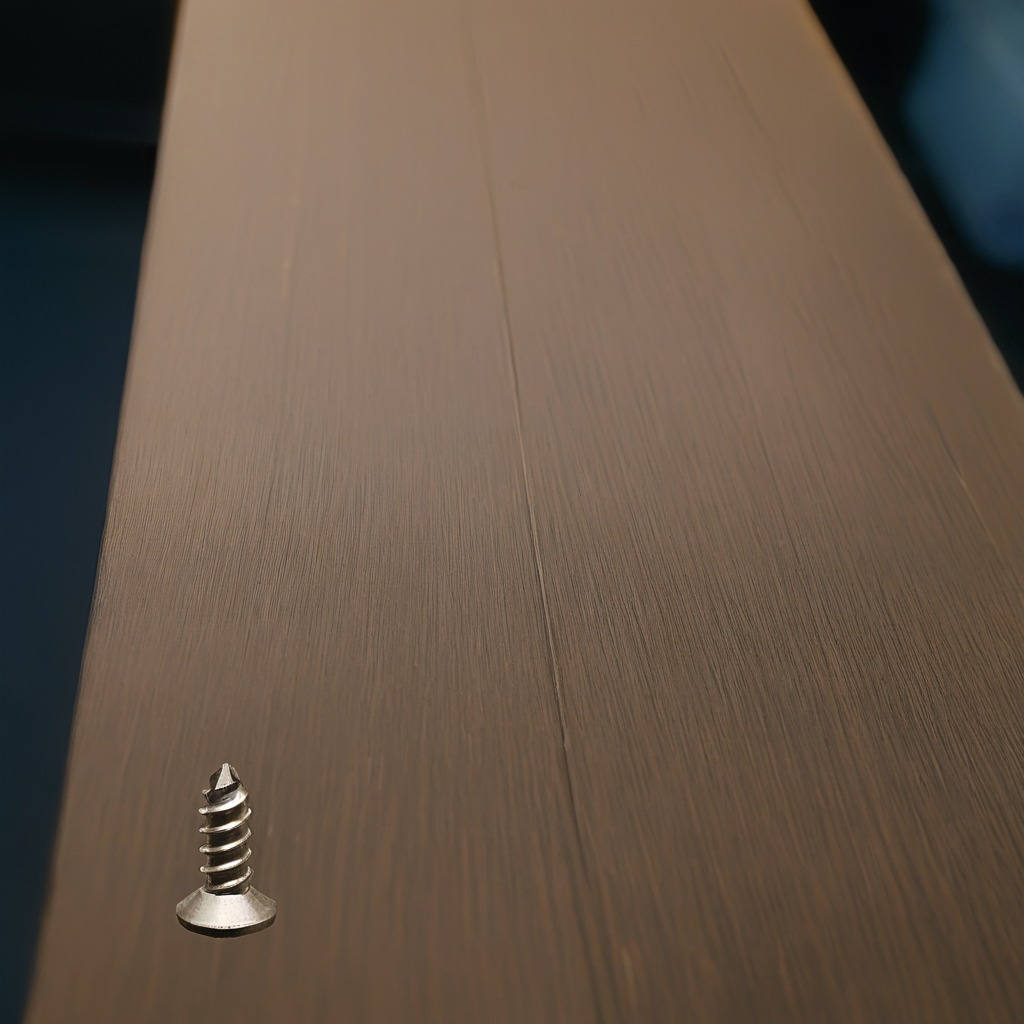
A metal screw is lying on the table.